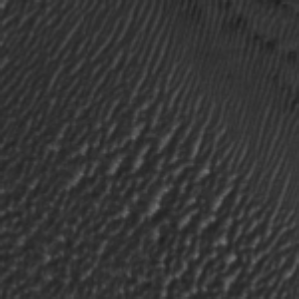
Label: frost